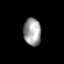
Tissue: prostate
Cell type: Myeloid cells
Senescence score: 0.6917
Nuclear area (px): 476
Mean DAPI intensity: 156.651